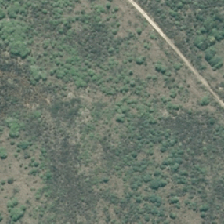
Land cover: herbaceous_freshwater_vege